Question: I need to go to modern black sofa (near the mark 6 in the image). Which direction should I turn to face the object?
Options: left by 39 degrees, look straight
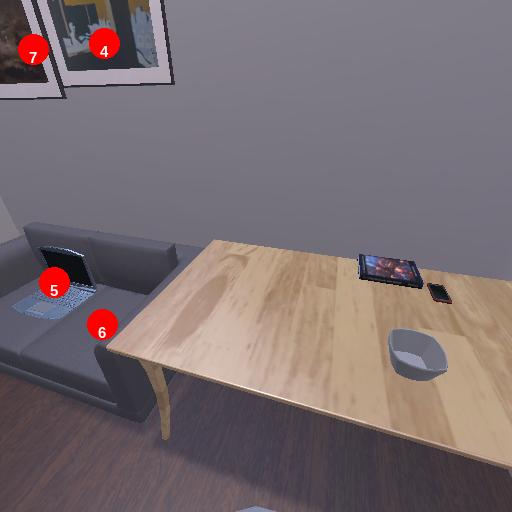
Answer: left by 39 degrees